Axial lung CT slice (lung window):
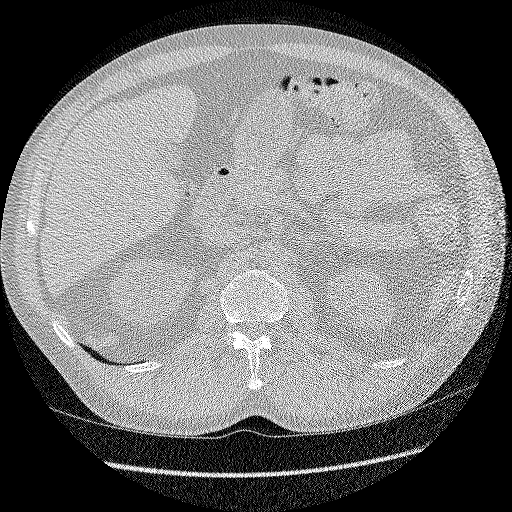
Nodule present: no